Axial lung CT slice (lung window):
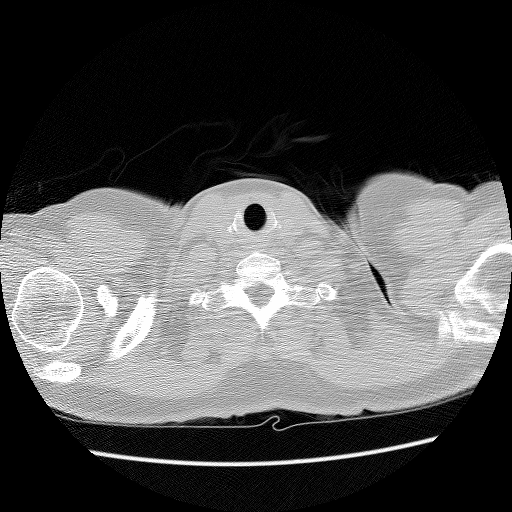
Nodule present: no